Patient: sex M, age 60
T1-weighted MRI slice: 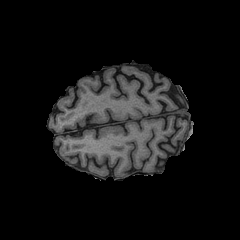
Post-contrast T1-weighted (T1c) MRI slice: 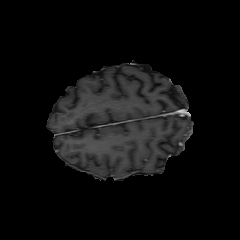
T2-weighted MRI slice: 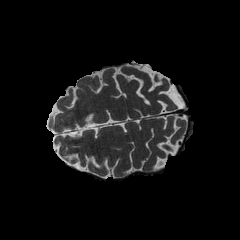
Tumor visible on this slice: no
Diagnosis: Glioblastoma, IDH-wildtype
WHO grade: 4